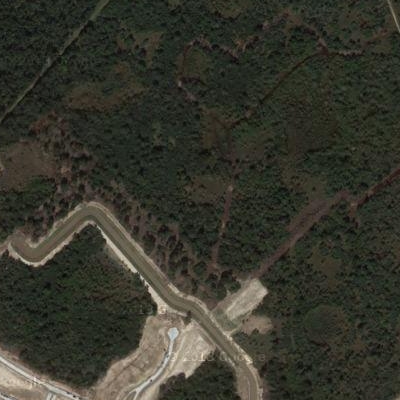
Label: eForest